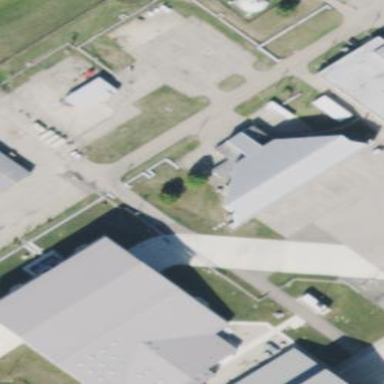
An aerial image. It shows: Hangar building located at airport.